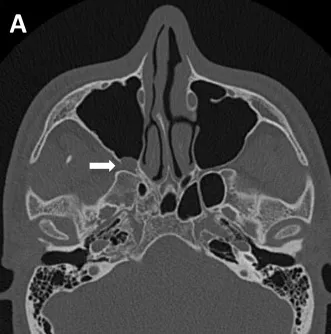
CT scans show recurrent OKC in the posterior wall of the right maxillary sinus (arrows). (A) Axial scan.
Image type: radiology (ct)